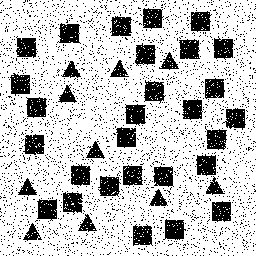
Squares: 28
Triangles: 10
Stars: 0
Total shapes: 38